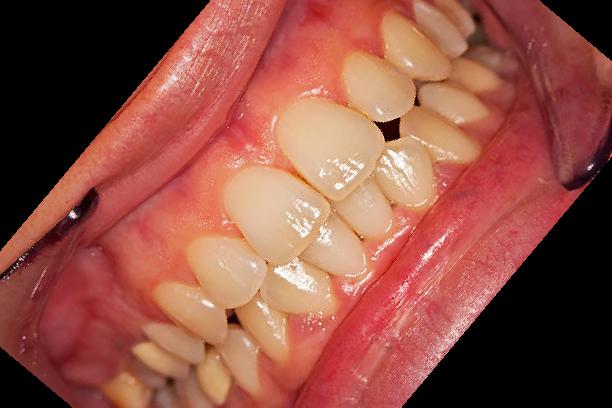
Condition: Gingivitis